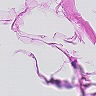
Metastatic tissue present: no